Field crop: maize
Growth stage: 2
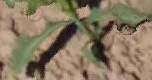
Species: maize